Question: I have a query result, and there is 3 different p_id (3160, 3301, 41)

I want to select count(distinct p_id) and as shown p_id_count_true (see image), p_id_count is incorrect,
how I can write subquery and get p_id_count_true
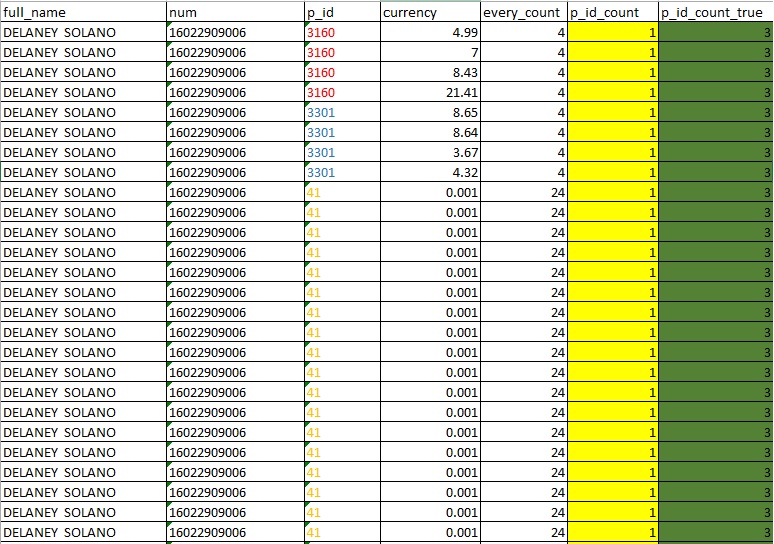
Answer: You appear to want:
'''
select . . .,
count(distinct pid) over () as num_pids
from t
'''
Alas, Postgres does not support 'distinct' in window functions. One workaround is:
'''
select . . .,
sum( (seqnum_pid = 1)::int ) over () as num_pids
from (select t.*, row_number() over (partition by pid order by pid) as seqnum_pid
from t
) t
'''
Some people prefer the 'dense_rank()' method instead:
'''
select . . .,
max( seqnum_pid ) over () as num_pids
from (select t.*, dense_rank() over (order by pid) as seqnum_pid
from t
) t
'''